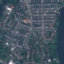
Label: Residential